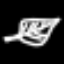
Label: leaf